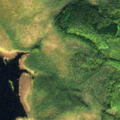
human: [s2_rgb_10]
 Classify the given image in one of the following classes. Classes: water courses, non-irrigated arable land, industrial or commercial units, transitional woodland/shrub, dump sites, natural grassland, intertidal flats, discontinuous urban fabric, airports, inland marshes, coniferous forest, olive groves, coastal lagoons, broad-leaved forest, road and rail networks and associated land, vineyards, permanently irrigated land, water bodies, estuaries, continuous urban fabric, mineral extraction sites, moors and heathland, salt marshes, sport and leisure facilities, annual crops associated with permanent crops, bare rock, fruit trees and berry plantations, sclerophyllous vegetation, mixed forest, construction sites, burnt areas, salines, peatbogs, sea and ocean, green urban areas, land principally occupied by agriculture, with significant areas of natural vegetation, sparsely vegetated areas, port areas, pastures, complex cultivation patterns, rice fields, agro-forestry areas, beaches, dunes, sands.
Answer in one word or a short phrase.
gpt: broad-leaved forest, coniferous forest, mixed forest, peatbogs, water courses